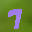
Label: 7